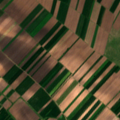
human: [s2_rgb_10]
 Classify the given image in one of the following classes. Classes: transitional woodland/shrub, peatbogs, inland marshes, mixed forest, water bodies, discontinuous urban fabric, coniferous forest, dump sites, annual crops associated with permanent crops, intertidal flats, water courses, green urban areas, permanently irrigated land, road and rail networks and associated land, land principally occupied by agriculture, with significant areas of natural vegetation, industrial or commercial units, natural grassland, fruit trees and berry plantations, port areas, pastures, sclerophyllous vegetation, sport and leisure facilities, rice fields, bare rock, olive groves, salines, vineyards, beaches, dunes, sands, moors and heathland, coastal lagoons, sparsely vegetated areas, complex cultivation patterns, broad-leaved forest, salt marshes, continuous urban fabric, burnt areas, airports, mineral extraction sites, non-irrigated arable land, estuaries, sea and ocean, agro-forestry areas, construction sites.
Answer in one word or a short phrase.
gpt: non-irrigated arable land, pastures